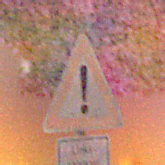
Verkehrszeichen: Gefahrenstelle
Zusatzzeichen unten: HinweiseAufGefahrenDurchVerbaleAngabe9
Umgebung: Outdoor, Nature
Tageszeit: Night
Wetter: Clear
Licht: Natural
Jahreszeit: NotSpecified
Kontrast: LowContrast